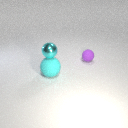
large cyan rubber sphere below small cyan metal sphere